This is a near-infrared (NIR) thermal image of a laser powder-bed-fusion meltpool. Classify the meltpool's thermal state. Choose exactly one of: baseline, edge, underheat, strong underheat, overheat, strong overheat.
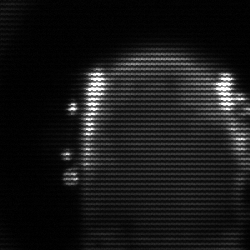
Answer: baseline